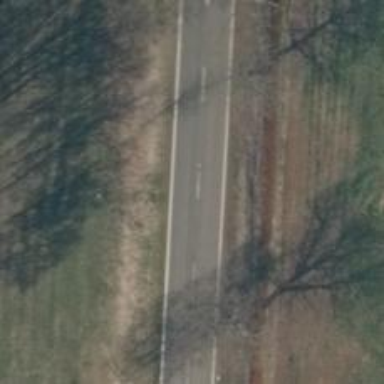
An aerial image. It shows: Secondary road with asphalt surface.